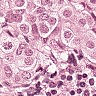
Metastatic tissue present: yes